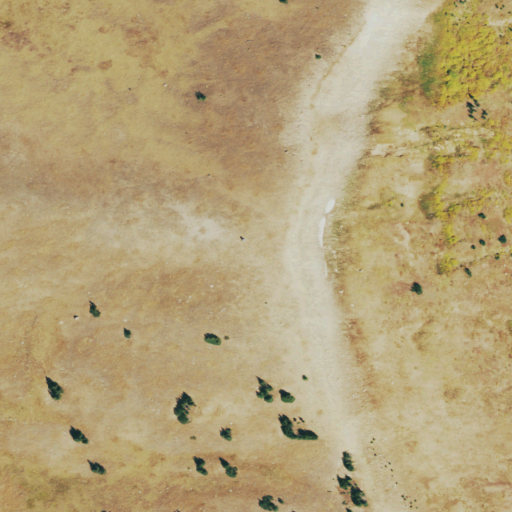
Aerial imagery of mountain in Colorado named Little Gravel Mountain containing grassland, shrub, and snow